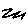
Label: zigzag